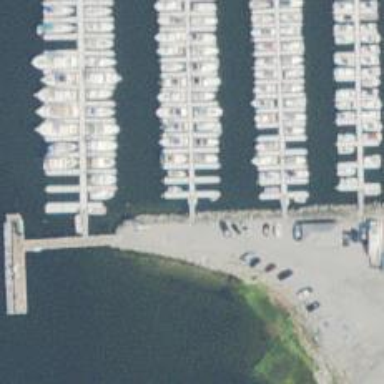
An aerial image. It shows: Man-made pier.